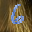
Label: 6